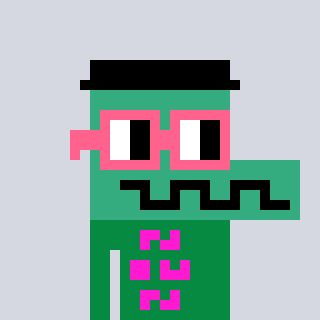
a pixel art character with square pink glasses, a crocodile-shaped head and a green-colored body on a cool background